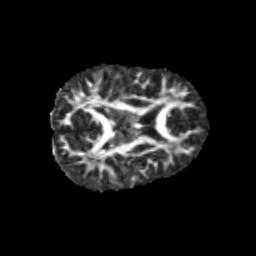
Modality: FA
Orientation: axial
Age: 12
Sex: male
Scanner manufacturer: siemens
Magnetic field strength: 3 T
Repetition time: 3.8 s
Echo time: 0.07 s